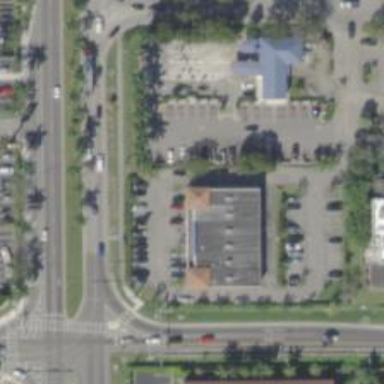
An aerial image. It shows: Car rental facility.